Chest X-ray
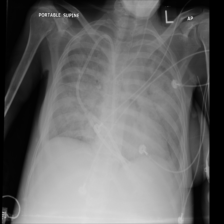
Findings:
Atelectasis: negative
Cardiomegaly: negative
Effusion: positive
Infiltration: negative
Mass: negative
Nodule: negative
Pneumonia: negative
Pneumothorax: negative
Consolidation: negative
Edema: negative
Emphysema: negative
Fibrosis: negative
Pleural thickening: negative
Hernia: negative